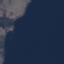
Land use / land cover class: SeaLake